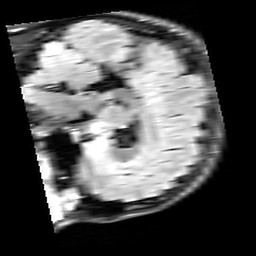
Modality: FLAIR
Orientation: sagittal
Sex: male
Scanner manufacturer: siemens
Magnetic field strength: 3 T
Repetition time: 10 s
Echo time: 0.09 s